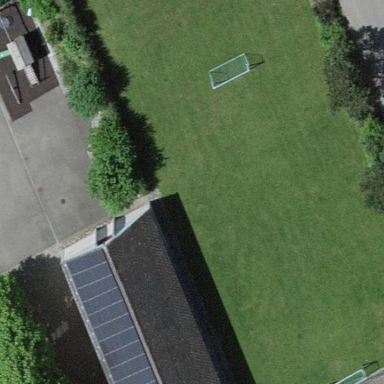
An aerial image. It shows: Soccer pitch for outdoor sports and leisure activities.